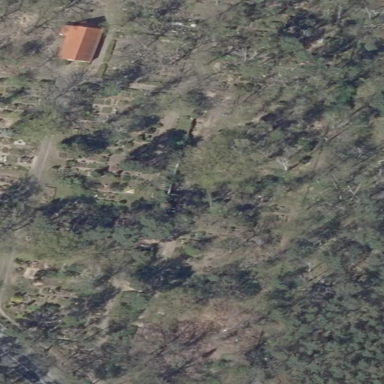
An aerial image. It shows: Cemetery.